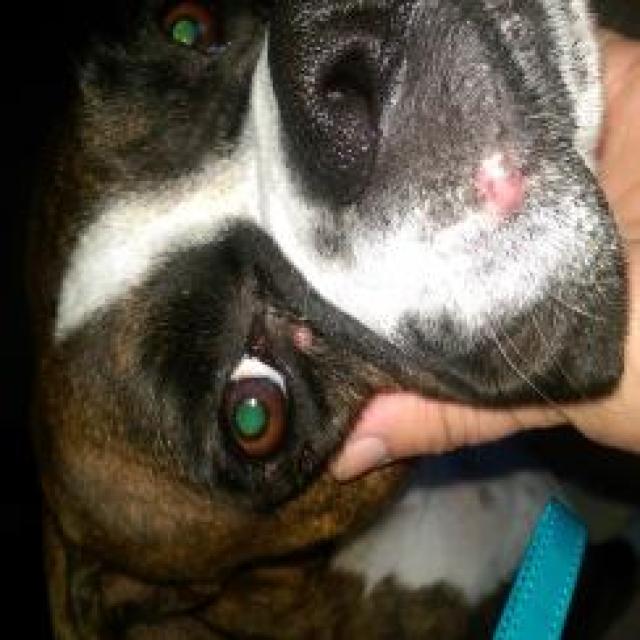
Canine hypersensitivity reaction — allergic skin response with urticaria, erythema, pruritus, and angioedema. May be food, environmental, or flea allergy related.